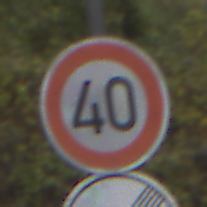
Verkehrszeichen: Geschwindigkeit40
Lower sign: EndeUeberholverbotKraftfahrzeuge
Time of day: MorningAfternoon
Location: Outdoor (Urban)
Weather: PartlyCloudy
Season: NotSpecified
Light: Natural